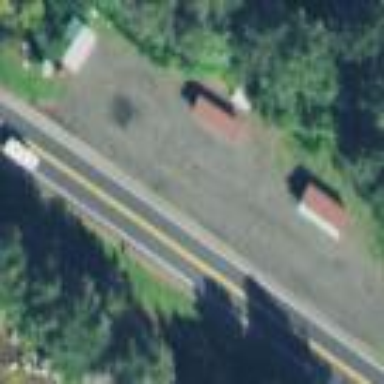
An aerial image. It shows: Rest area along the road.